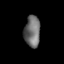
Tissue: skin
Cell type: T cells
Senescence score: 0.2523
Nuclear area (px): 485
Mean DAPI intensity: 109.546